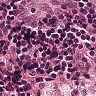
Metastatic tissue present: no